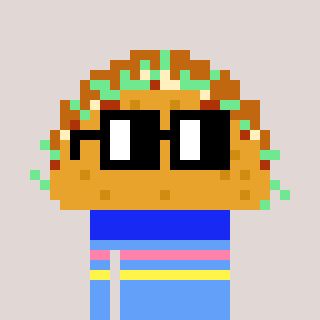
a pixel art character with square black glasses, a taco-shaped head and a blue-colored body on a warm background